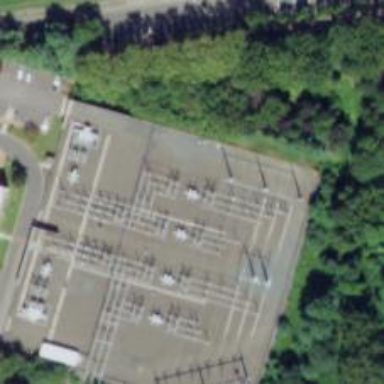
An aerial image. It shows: Switch used for power control.